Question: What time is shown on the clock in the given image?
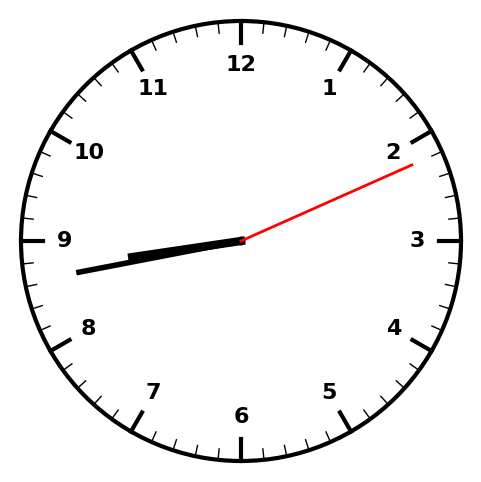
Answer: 08:43:11